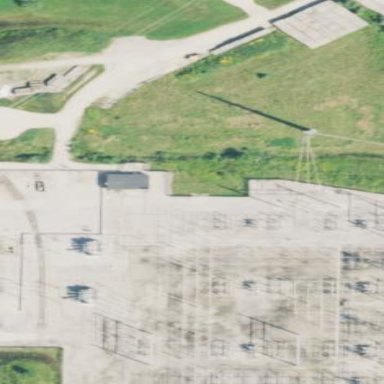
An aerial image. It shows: Chain link fence surrounding transmission level power substation.